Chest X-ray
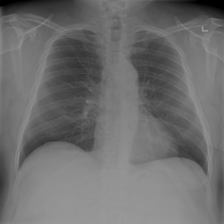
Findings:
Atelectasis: negative
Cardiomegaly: negative
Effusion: negative
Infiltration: negative
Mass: negative
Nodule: negative
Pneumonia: negative
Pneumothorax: negative
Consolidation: negative
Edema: negative
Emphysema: negative
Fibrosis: negative
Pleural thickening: negative
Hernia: negative